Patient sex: F
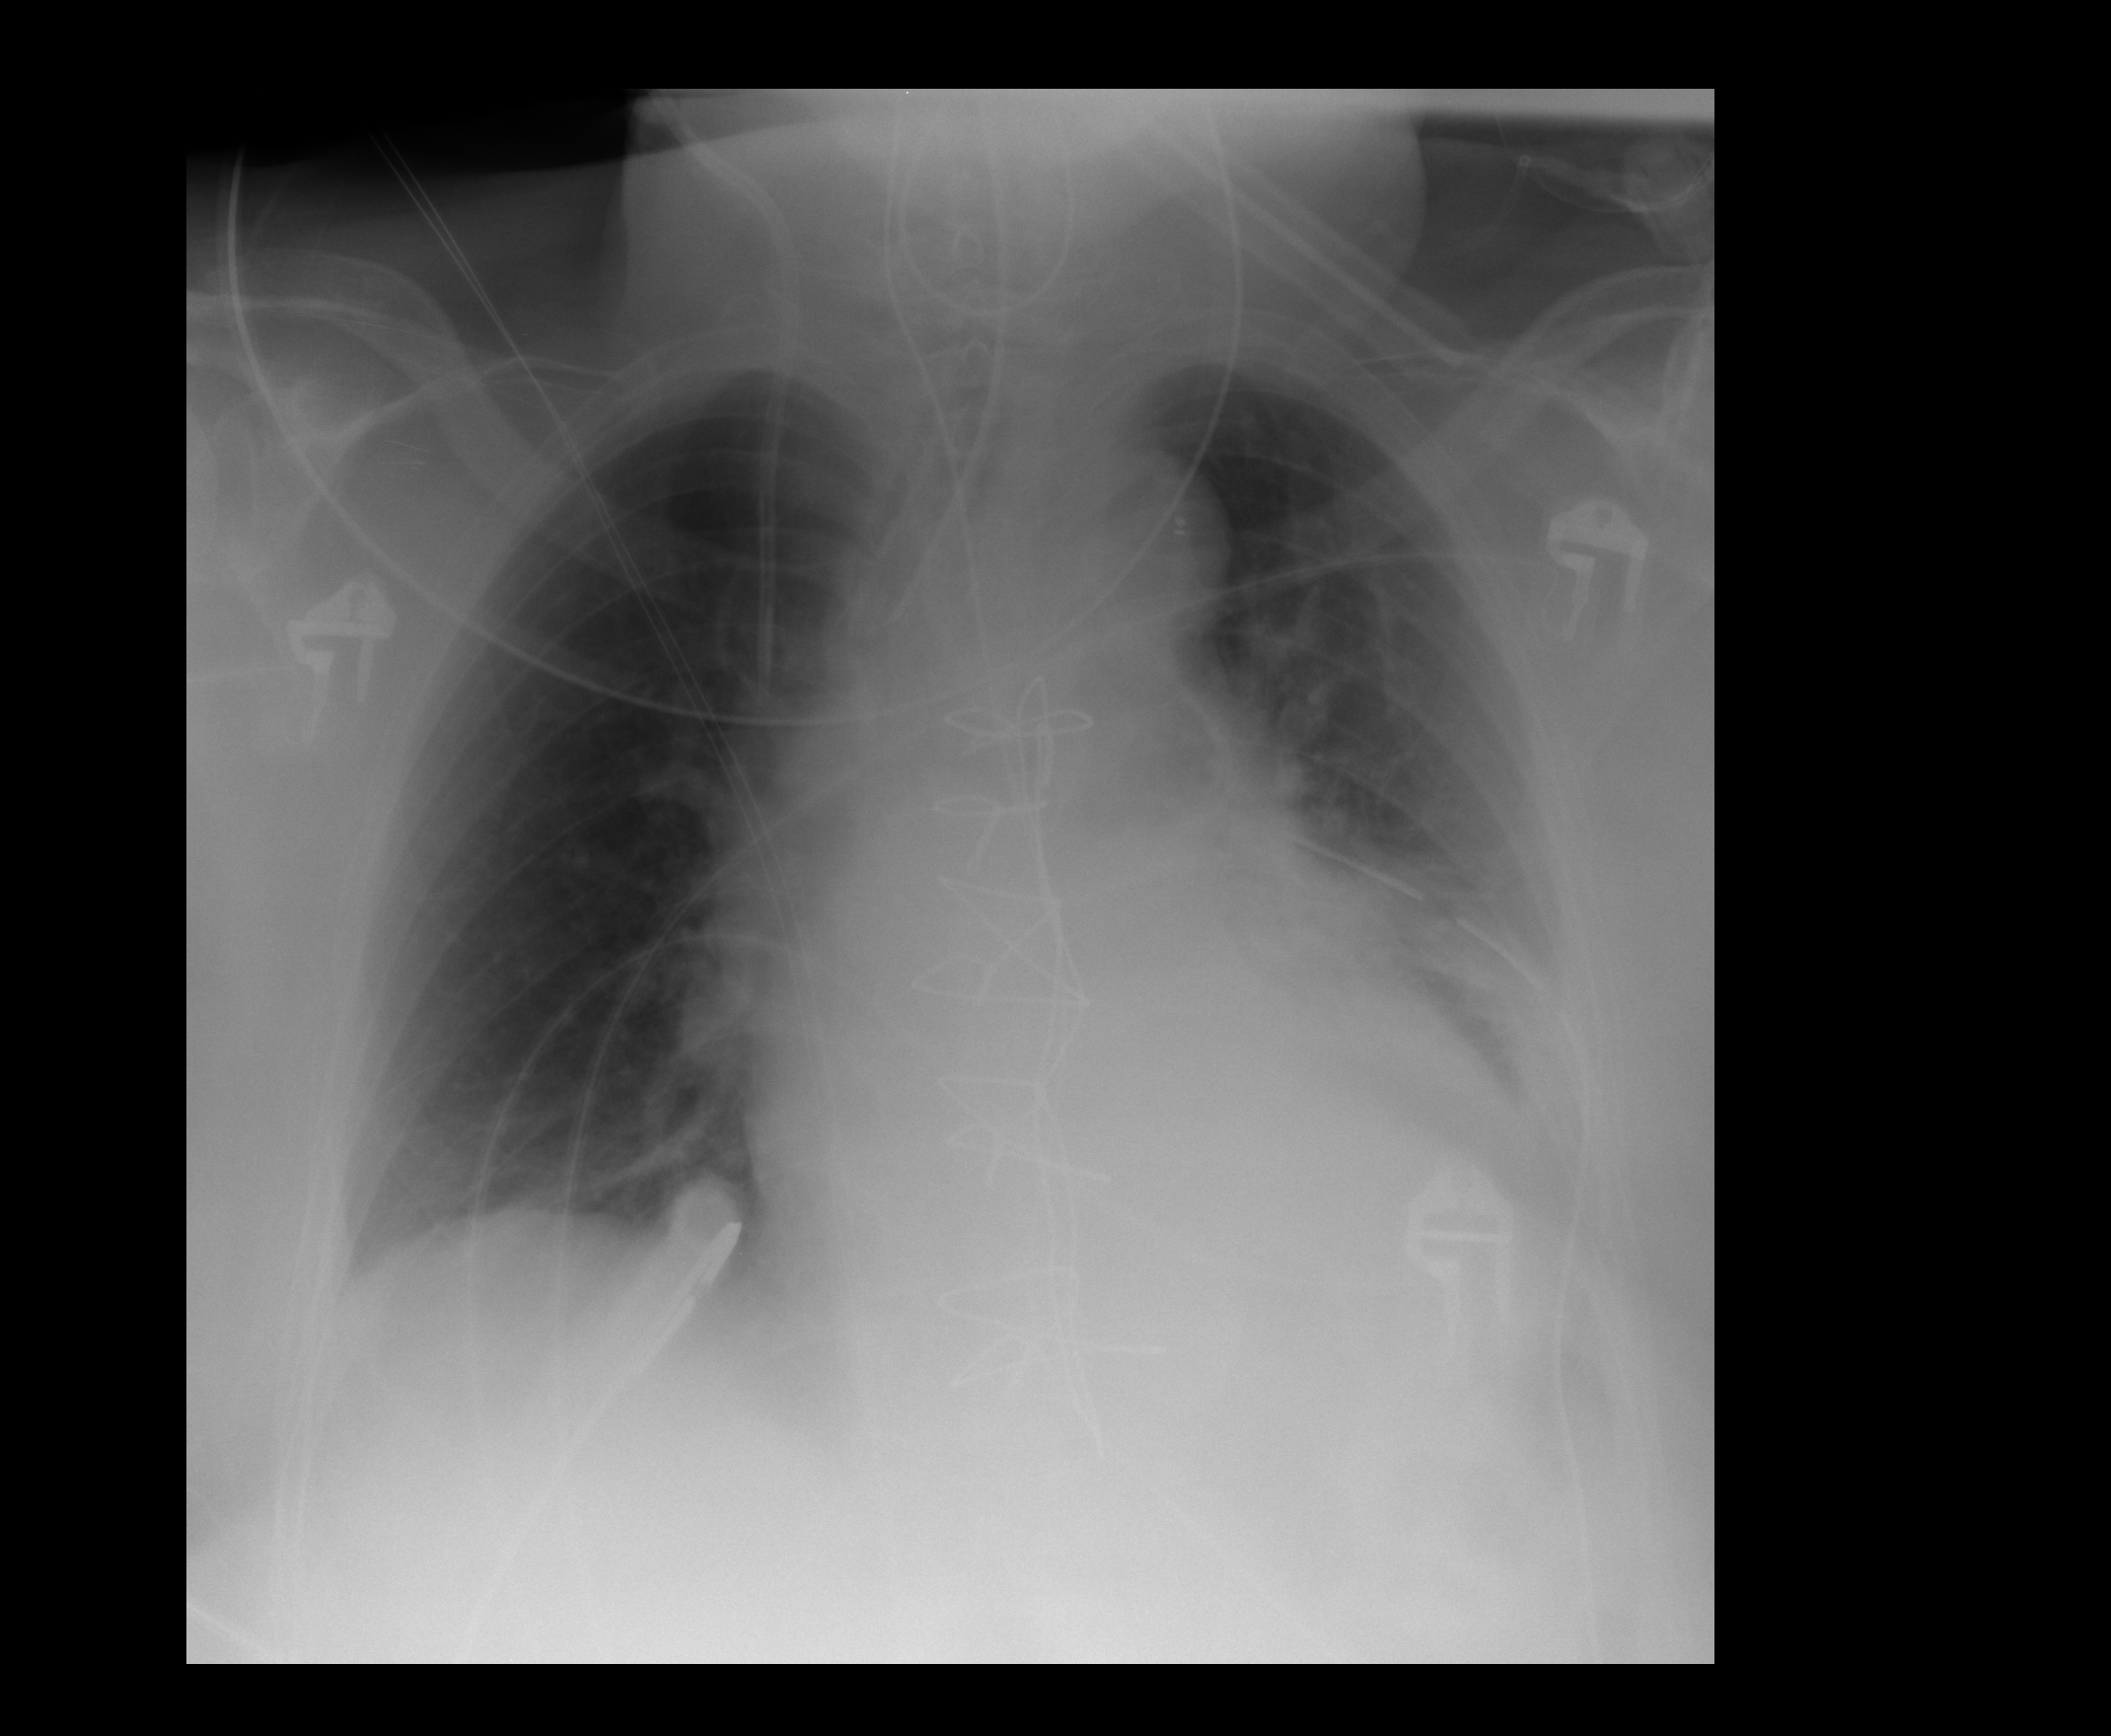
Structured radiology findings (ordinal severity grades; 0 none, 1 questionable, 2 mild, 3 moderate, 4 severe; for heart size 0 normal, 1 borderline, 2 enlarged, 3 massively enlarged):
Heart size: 2
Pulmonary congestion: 1
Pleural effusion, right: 0
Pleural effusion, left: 2
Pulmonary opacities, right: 0
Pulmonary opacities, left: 1
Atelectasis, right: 2
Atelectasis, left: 2